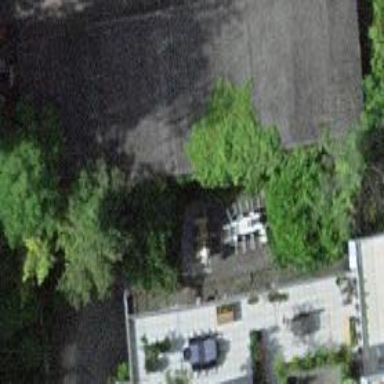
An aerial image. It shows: Group of garages.